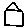
Label: house